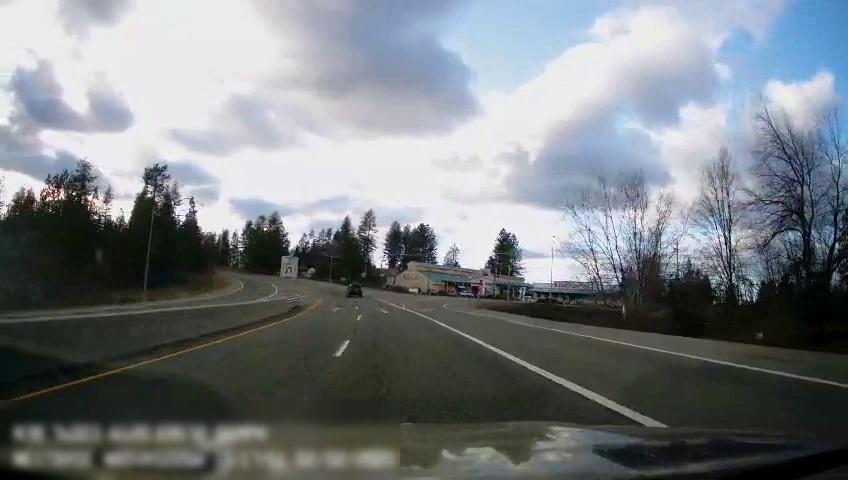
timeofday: Day
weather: Cloudy
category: Drivable Space
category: Vehicles | SUV
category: Lanes | Alternate Lane
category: Lanes | Opposite Lane
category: Lanes | Current Lane
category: Lanes | Current Lane
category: Lanes | Current Lane
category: Traffic | Signs